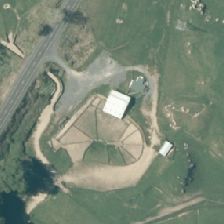
Land cover: urban_build_up